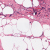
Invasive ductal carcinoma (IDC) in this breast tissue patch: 0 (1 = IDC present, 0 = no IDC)